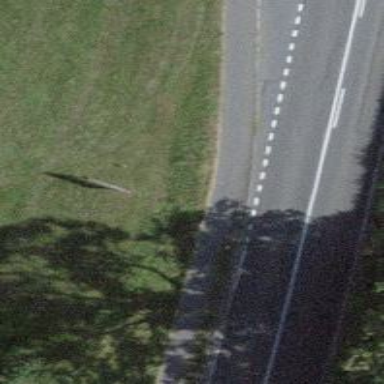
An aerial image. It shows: Asphalt sidewalk.